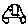
Label: car